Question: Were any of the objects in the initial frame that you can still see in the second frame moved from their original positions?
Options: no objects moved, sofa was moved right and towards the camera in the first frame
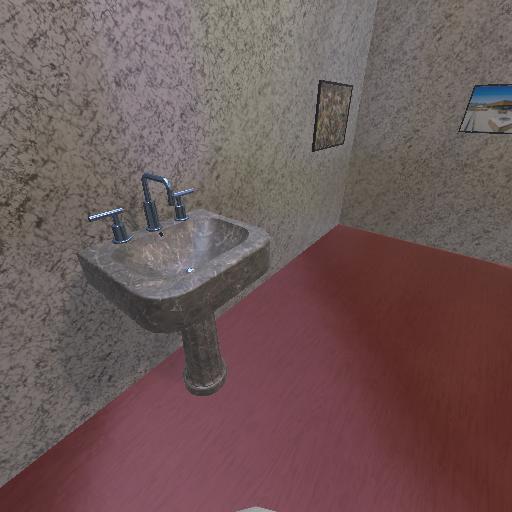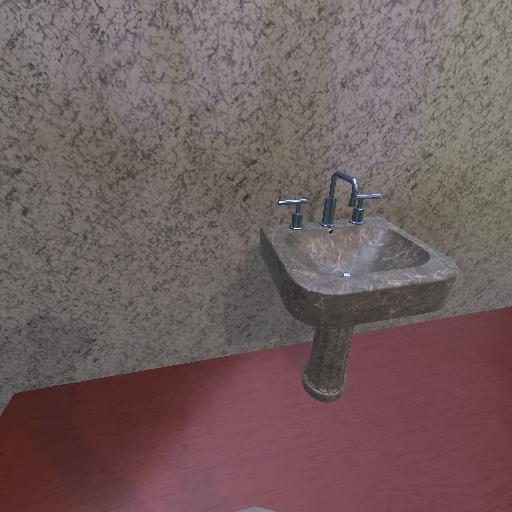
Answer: no objects moved